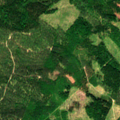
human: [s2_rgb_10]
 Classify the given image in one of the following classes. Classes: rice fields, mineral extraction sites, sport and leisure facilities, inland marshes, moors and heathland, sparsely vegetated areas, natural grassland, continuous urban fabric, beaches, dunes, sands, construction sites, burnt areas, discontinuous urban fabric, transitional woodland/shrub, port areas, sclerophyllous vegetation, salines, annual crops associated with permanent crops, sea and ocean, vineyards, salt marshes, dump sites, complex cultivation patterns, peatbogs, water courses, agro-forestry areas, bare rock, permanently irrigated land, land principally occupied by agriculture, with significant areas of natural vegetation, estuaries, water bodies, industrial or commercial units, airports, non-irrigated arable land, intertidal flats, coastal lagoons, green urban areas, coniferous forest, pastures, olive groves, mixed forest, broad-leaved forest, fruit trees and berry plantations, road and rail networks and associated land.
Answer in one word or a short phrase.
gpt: coniferous forest, mixed forest, transitional woodland/shrub